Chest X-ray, PA view. Patient: 68 years old, sex M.
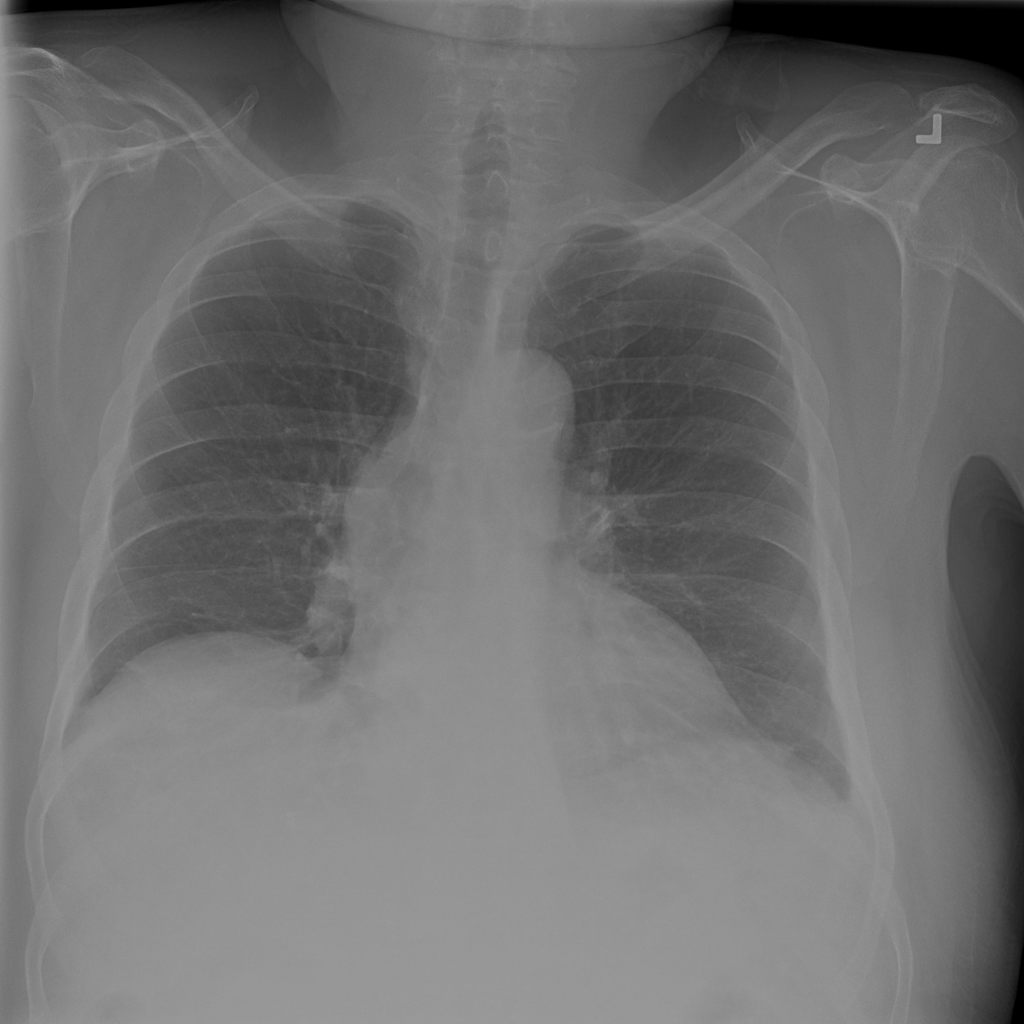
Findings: No Finding